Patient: sex M, age 69
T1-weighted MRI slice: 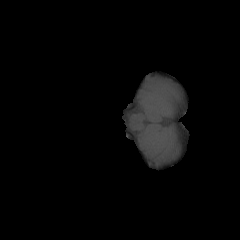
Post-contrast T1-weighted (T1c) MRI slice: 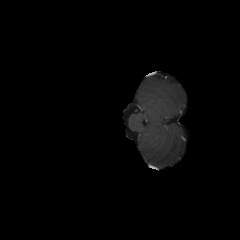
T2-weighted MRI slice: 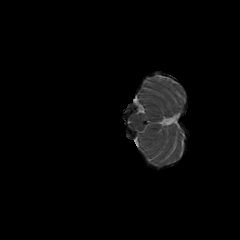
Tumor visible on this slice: no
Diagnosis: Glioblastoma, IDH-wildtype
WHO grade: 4